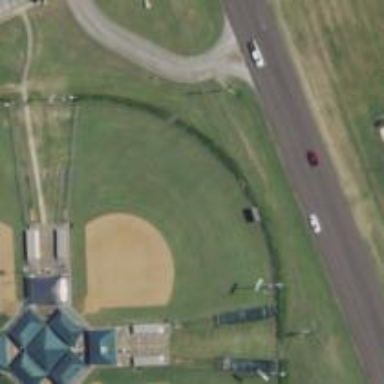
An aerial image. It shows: Softball pitch for leisure sports.